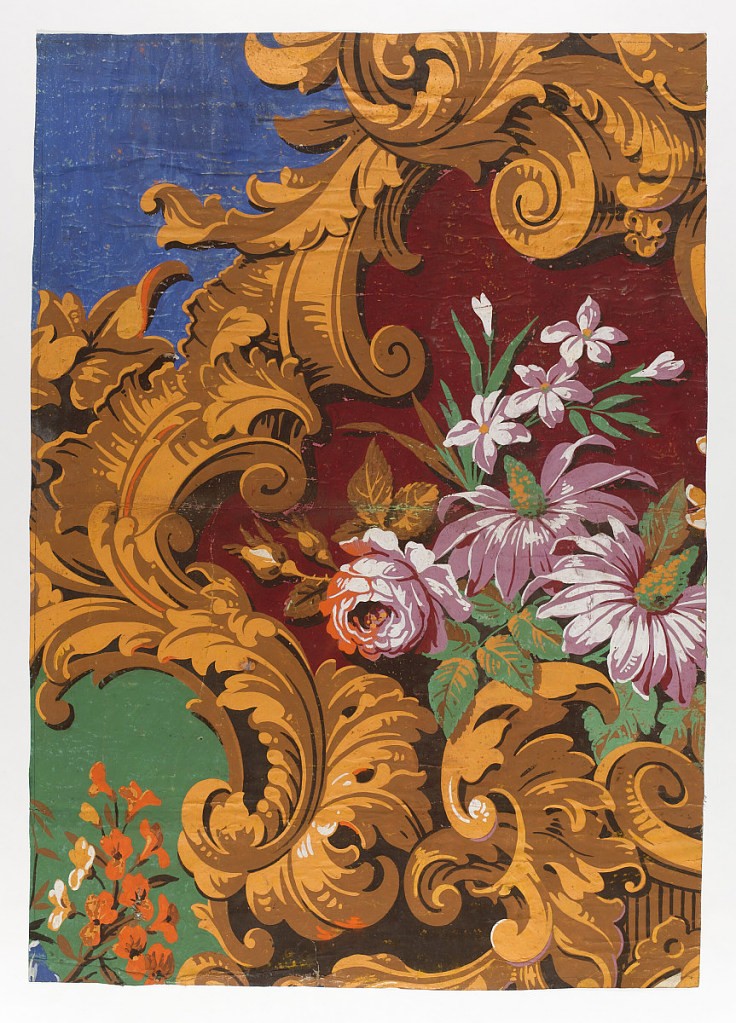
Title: Cartoon for a Woven Carpet
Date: ca. 1848
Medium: Brush and gouache on heavy woven paper, lined
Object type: Drawing
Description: Part of a large repeat showing a spray of roses and other flowers on a red ground, framed by foliate cartouches, with blue and green grounds outside blue and green enframement.  Continuation of repeat on 1954-23-11 and -13.
Graphite line across top edge; underpainting in green.